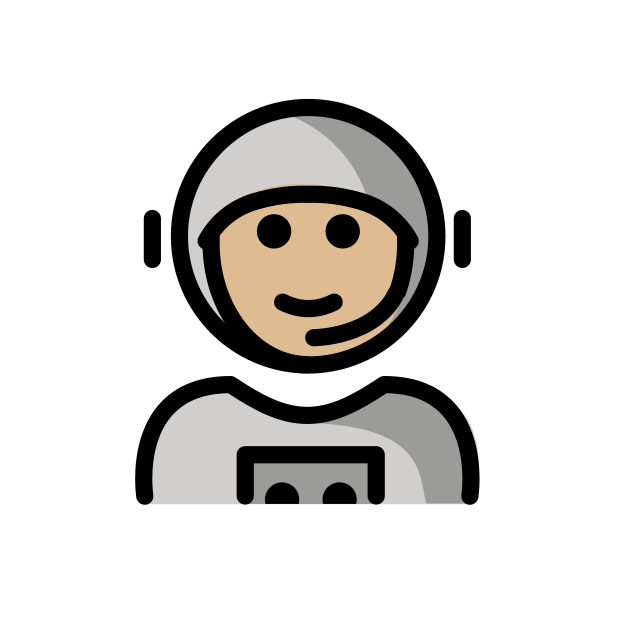
man astronaut: medium-light skin tone